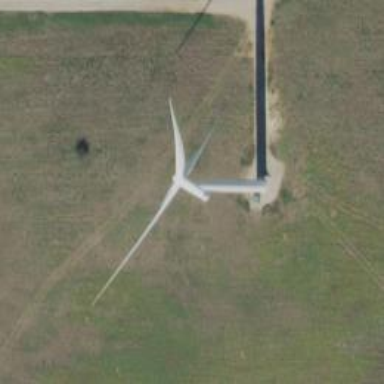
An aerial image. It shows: Wind generator using wind turbines of horizontal axis.